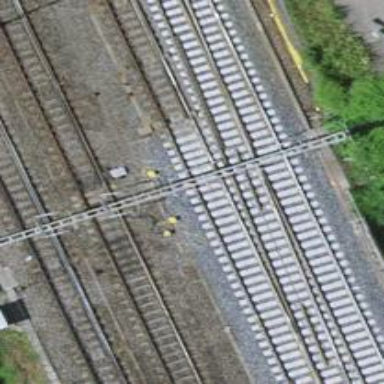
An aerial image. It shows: Single railway track with electrified contact line.